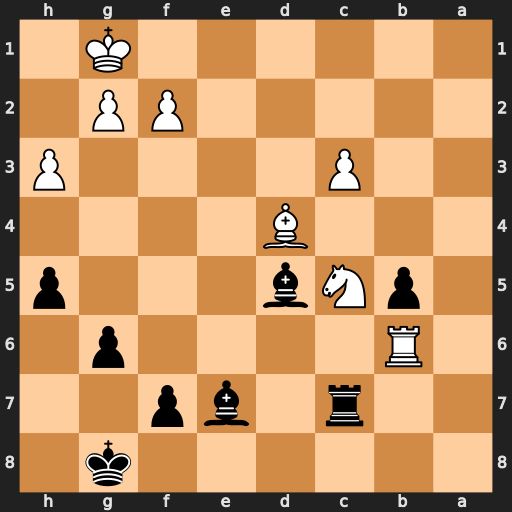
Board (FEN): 6k1/2r1bp2/1R4p1/1pNb3p/3B4/2P4P/5PP1/6K1
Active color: b
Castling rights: -
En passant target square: -
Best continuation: Bxc5 Rb8+ Bf8